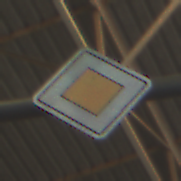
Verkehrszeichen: Vorfahrtsstrasse
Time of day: Midday
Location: Indoor (Urban)
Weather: NotSpecified
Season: NotSpecified
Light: Natural